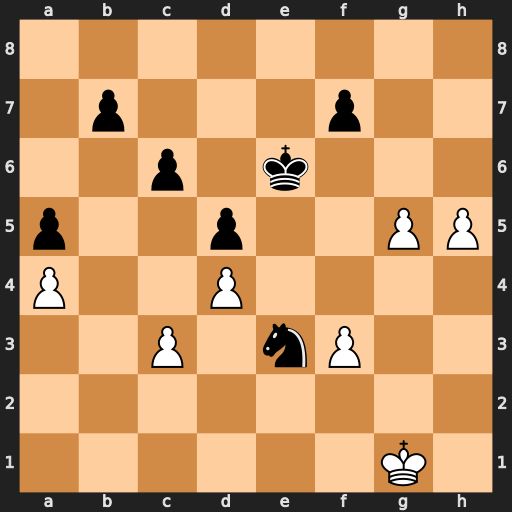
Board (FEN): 8/1p3p2/2p1k3/p2p2PP/P2P4/2P1nP2/8/6K1
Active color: w
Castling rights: -
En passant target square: -
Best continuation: h6 Kf5 h7